Question: I am attempting to use SocketIO combined with Redis Pub/Sub to monitor events in my application. So far, I have something like the following for the server
'''
io.on 'connection', (socket) ->
log.info "Connection established. [Socket: #{socket.id}]"
socket.on 'join_room', (roomName) ->
log.info "Join room '#{roomName}'. [Socket: #{socket.id}]"
socket.join roomName
redis.on 'message', (redisChannel, message) ->
message = JSON.parse message
log.info "Room: #{message.room} - Event: #{message.event} - Message: #{message.message}"
io.sockets.in(message.room).emit(message.event, message.message)
socket.on 'disconnect', ->
log.info "Connection destroyed. [Socket #{socket.id}]"
'''
Then, on the client, I have
'''
socket = io.connect('http://127.0.0.1:3333/')
socket.emit('join_room', 'login_events')
socket.emit('join_room', 'cj_alerts')
socket.on 'failed_login', (msg) ->
console.log msg
socket.on 'successful_login', (msg) ->
console.log msg
'''
When the server is running, I can use '$redis.publish 'redisChannel', {:room => 'room', :event => 'failed_login', :message => 'message'}.to_json' to get the 'redis.on 'message'' bit to fire correctly. In fact, everything works very well.
The problem comes when I refresh the page that the client code is located on without restarting the server. My "Connection destroyed" log comes up correctly, but it seems that the connection never truly dies. With each refresh, another listener is added. The screenshot below should help clear up what I mean.
Each "Connection destroyed"/"Connection established" signals a refresh.

I also assumed that the code on the client side would be on a per browser window basis. However, even when I open a new browser, I'm getting output that says of the events are being applied to each window.
Any tips on why it's doing what it is and the correct way to it would be appreciated.
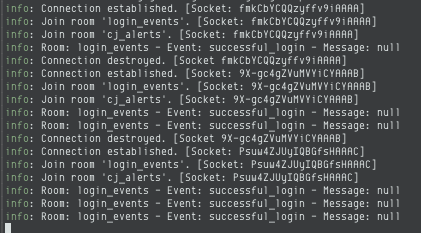
Answer: The problem was caused by the location of my 'redis.on 'message'' listener. I was listenting for that on each and every socket that I created. In reality, I only needed to listen for it in a global sense and message any rooms. This looks like this:
'''
io.on 'connection', (socket) ->
log.info "Connection established. [Socket: #{socket.id}]"
socket.on 'join_room', (roomName) ->
log.info "Join room '#{roomName}'. [Socket: #{socket.id}]"
socket.join roomName
socket.on 'disconnect', ->
log.info "Connection destroyed. [Socket #{socket.id}]"
redis.on 'message', (redisChannel, message) ->
message = JSON.parse message
log.info "Room: #{message.room} - Event: #{message.event} - Message: #{message.message}"
io.sockets.in(message.room).emit(message.event, message.message)
'''